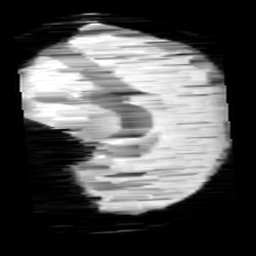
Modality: minIP
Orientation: sagittal
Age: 12
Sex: female
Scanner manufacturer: siemens
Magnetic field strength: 3 T
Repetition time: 0.027 s
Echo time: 0.02 s